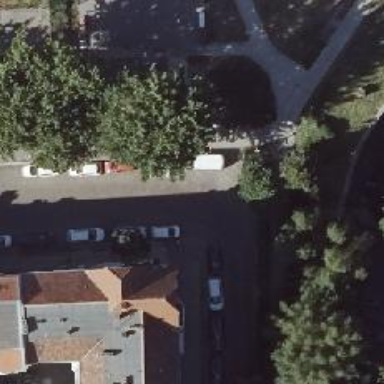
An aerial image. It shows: Unmarked crossing on the road.